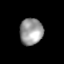
Tissue: lung
Cell type: Epithelial cells
Senescence score: 0.1986
Nuclear area (px): 604
Mean DAPI intensity: 153.778